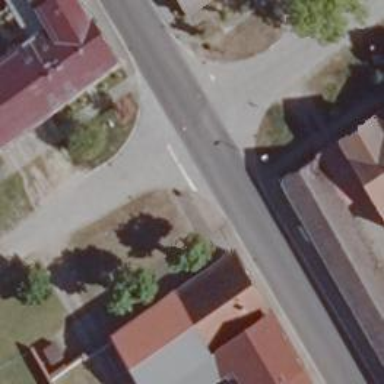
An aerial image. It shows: Residential road.